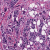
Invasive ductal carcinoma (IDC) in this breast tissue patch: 0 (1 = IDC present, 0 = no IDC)